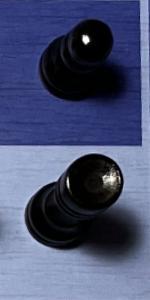
Label: Rook_Black